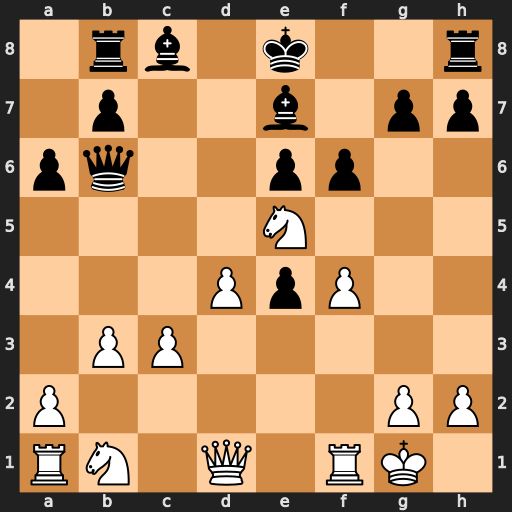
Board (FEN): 1rb1k2r/1p2b1pp/pq2pp2/4N3/3PpP2/1PP5/P5PP/RN1Q1RK1
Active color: w
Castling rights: k
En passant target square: -
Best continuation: Qh5+ g6 Nxg6 hxg6 Qxh8+